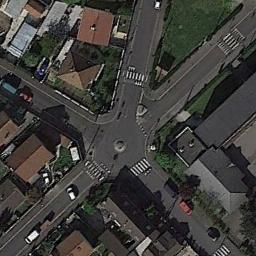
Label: intersection